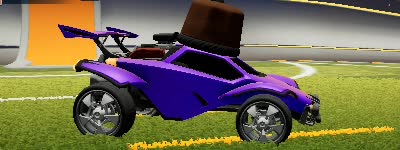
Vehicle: octane